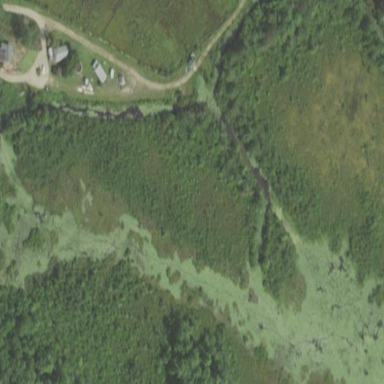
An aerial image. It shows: Marsh wetland.